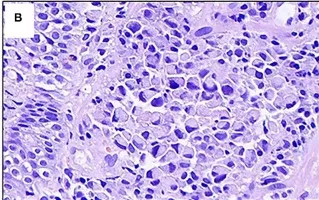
Gastric tissue sections from a patient with metastatic gastric cancer and rare severe immune-related cholestatic hepatitis and subsequent severe late-onset pneumonia after pembrolizumab therapy. Representative photomicrographs show H&E staining.
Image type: pathology (h&e)